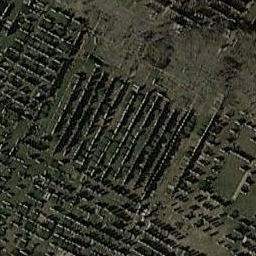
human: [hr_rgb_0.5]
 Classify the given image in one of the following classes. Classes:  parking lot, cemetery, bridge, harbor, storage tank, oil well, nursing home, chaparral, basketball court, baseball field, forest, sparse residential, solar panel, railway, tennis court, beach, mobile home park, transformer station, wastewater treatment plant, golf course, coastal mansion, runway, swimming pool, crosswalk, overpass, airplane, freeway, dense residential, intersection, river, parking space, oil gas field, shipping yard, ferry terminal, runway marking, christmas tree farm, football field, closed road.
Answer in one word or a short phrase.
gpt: cemetery